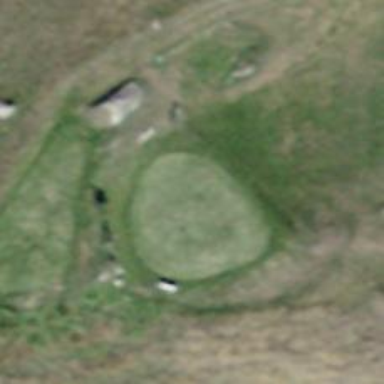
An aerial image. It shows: Golf tee on grassy land.